Aerial crown-view tile of a tropical tree (Barro Colorado Island, Panama), acquired 20240813:
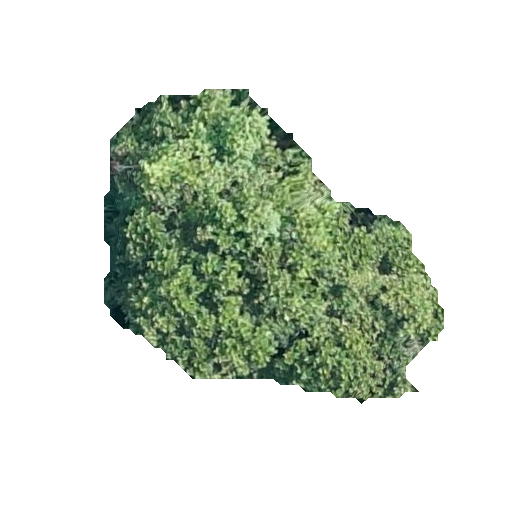
Species: Anacardium excelsum
GBIF accepted scientific name: Anacardium excelsum
Crown area: 109.579 m²